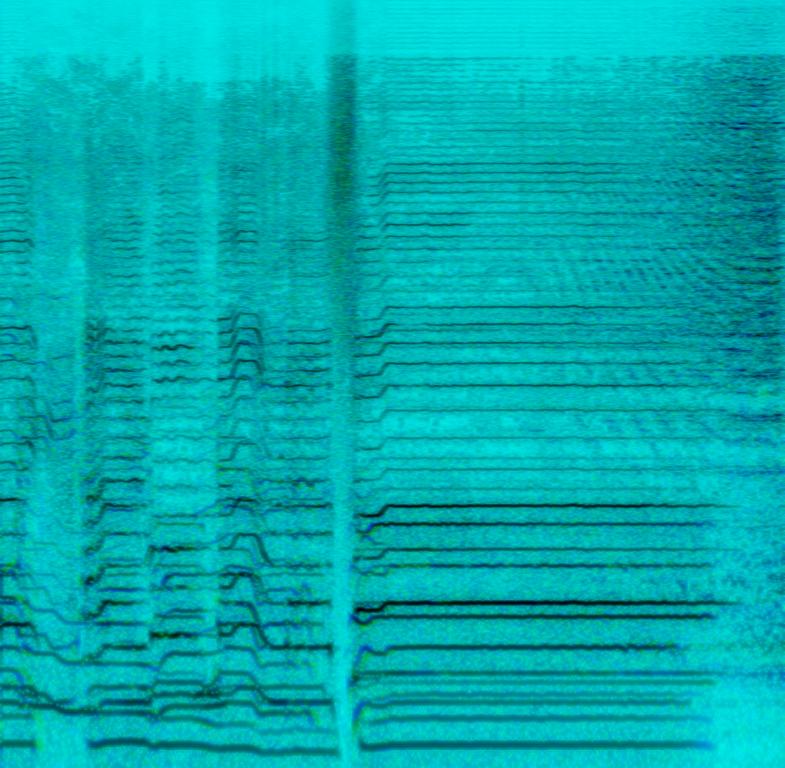
The Pop song features harmonizing vocals singing over energetic crash cymbals, groovy bass guitar, wide electric guitar melody, punchy snare and soft kick hits. There is a short drum break at the very beginning of the loop. It sounds happy, nostalgic and euphoric, as it gives off vibes of a Christmas song.